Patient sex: F
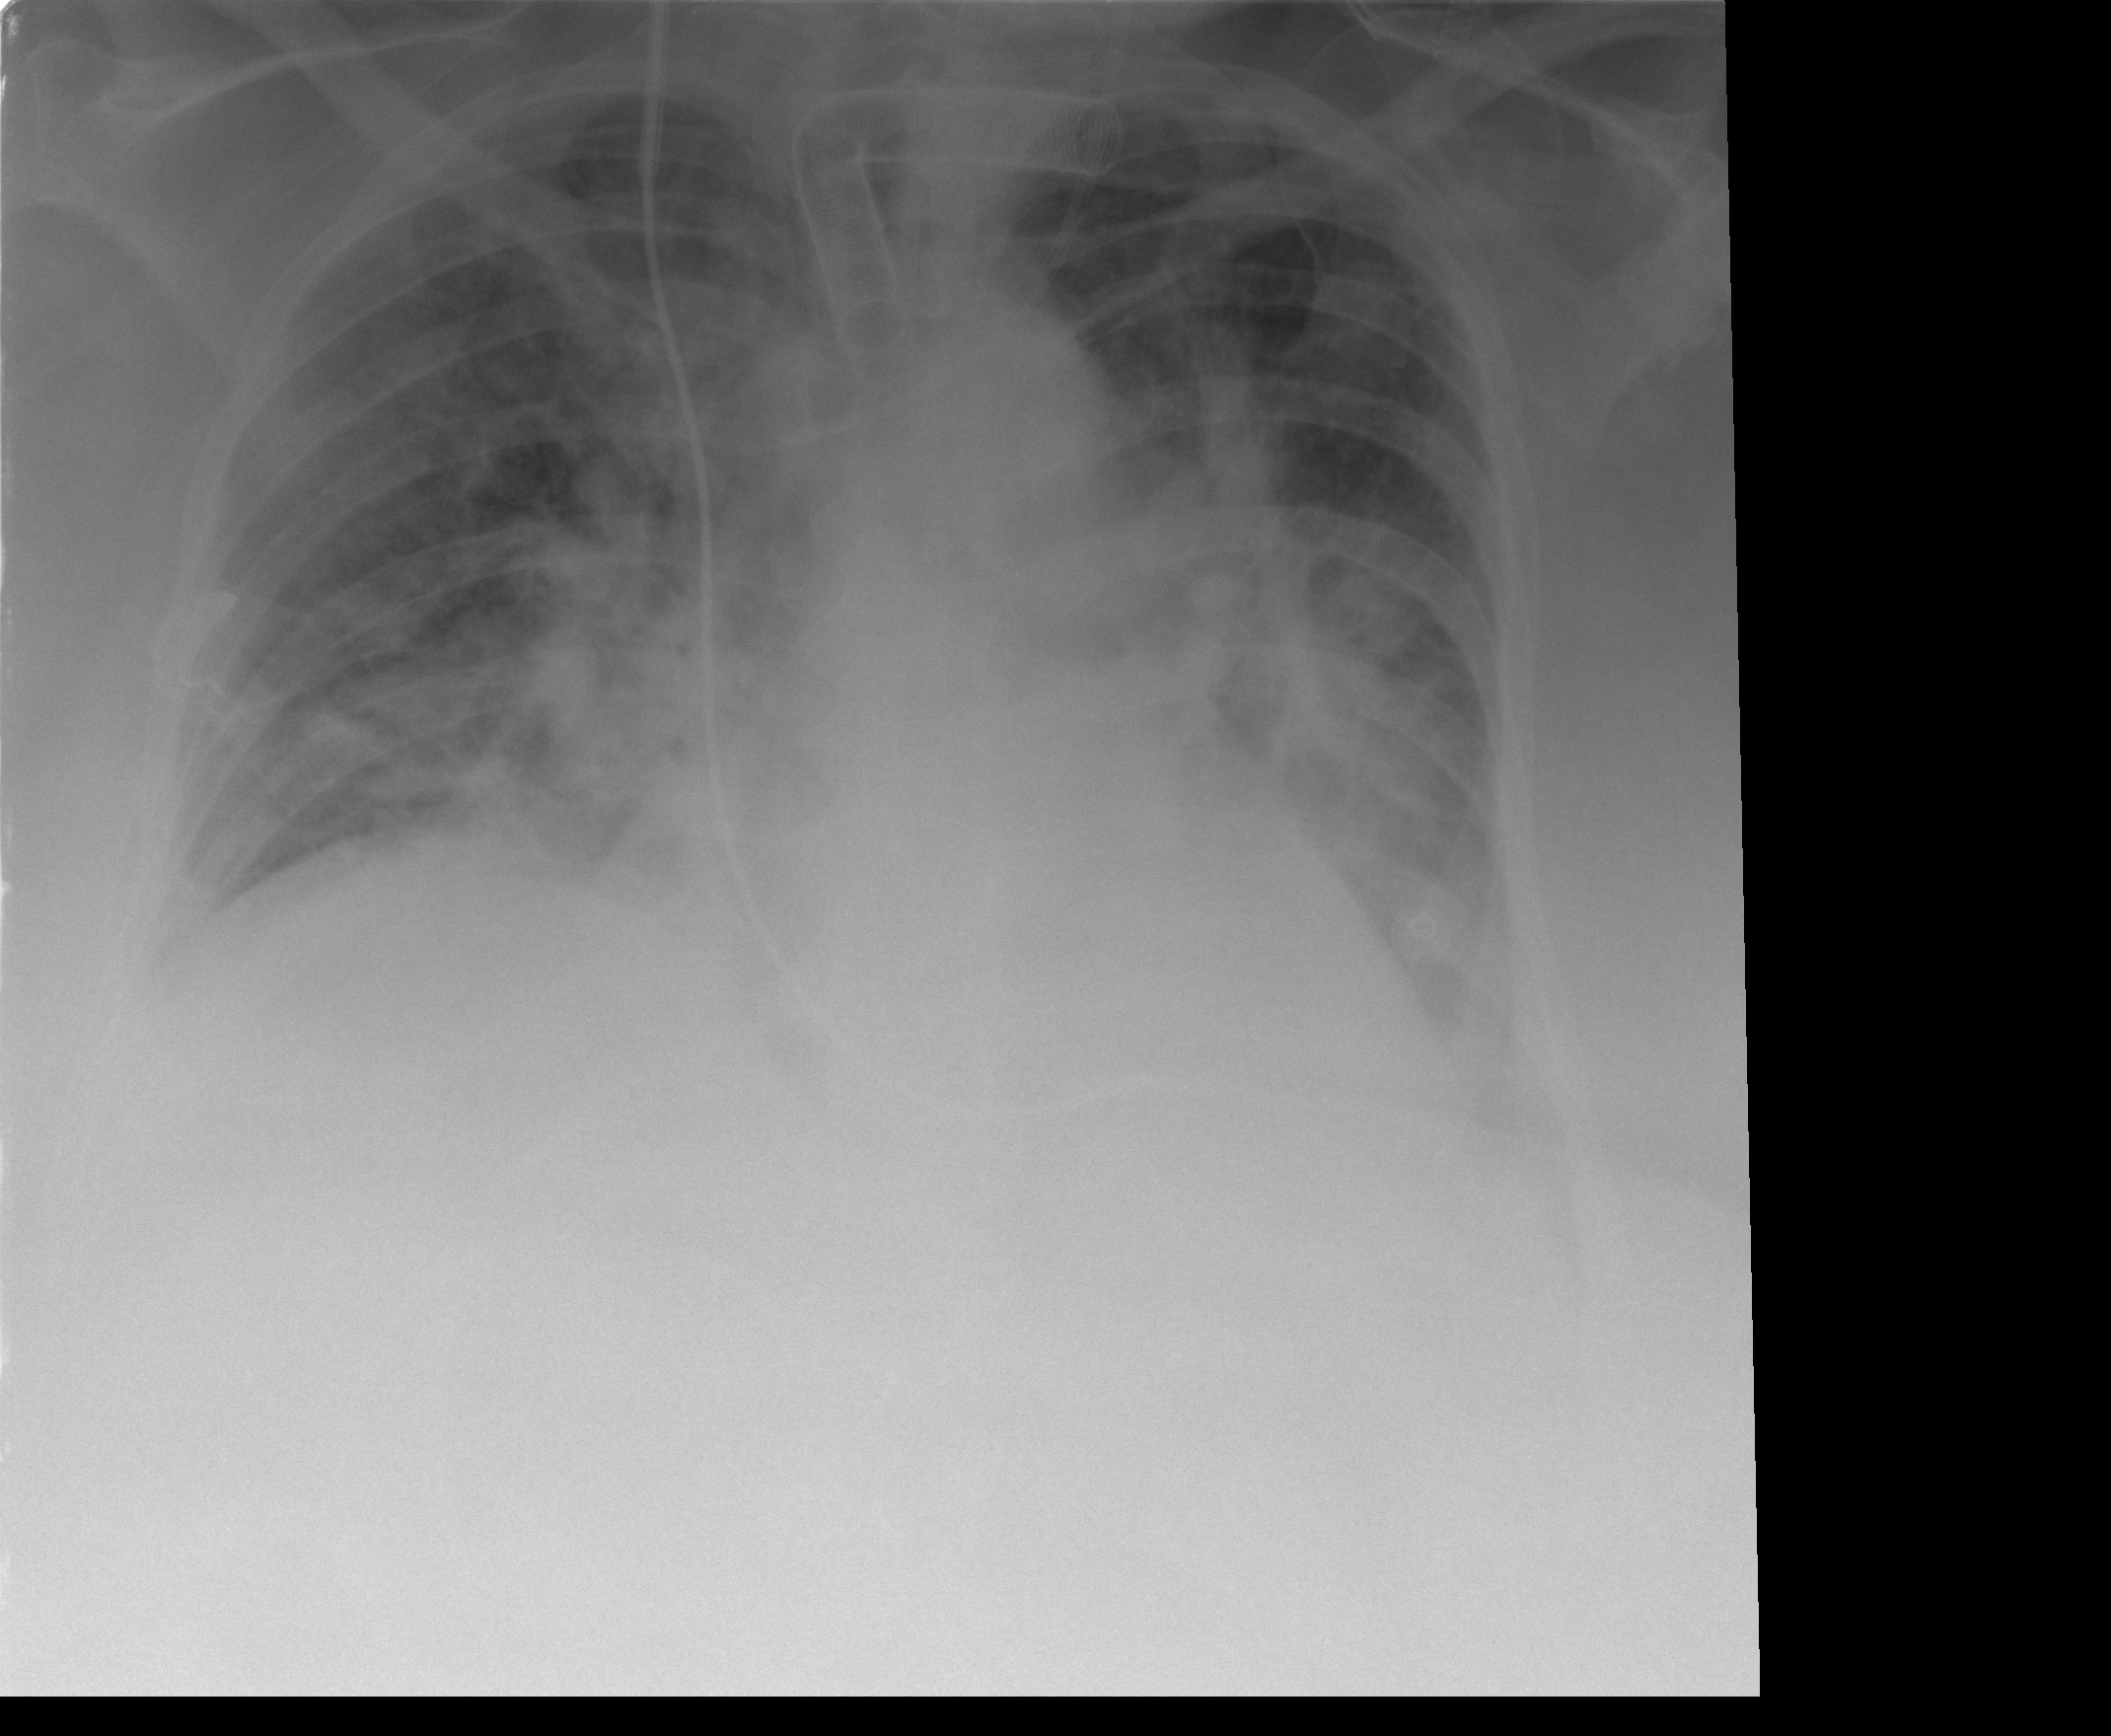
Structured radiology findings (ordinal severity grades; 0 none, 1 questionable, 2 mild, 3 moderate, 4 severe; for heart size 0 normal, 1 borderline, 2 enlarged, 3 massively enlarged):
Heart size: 2
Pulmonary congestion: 3
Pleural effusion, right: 2
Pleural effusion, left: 2
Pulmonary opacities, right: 3
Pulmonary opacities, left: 3
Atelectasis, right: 3
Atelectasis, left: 3